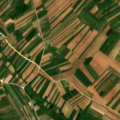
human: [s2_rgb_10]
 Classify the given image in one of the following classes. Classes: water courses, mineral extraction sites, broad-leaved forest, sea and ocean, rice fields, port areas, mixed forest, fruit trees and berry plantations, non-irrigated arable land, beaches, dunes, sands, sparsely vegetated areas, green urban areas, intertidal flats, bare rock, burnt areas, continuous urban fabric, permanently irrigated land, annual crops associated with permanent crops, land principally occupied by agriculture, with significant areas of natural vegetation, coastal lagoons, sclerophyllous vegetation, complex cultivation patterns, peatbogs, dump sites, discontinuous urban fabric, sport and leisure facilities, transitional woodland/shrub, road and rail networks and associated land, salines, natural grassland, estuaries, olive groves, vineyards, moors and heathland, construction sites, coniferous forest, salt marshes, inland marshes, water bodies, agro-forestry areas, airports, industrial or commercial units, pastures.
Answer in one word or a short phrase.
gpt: non-irrigated arable land, complex cultivation patterns, broad-leaved forest, transitional woodland/shrub